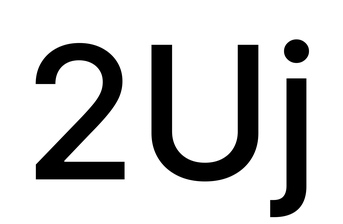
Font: Inter_Medium